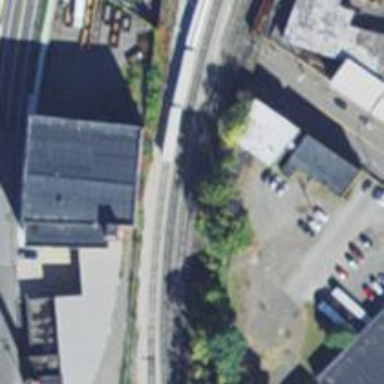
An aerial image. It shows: Rail spur service.